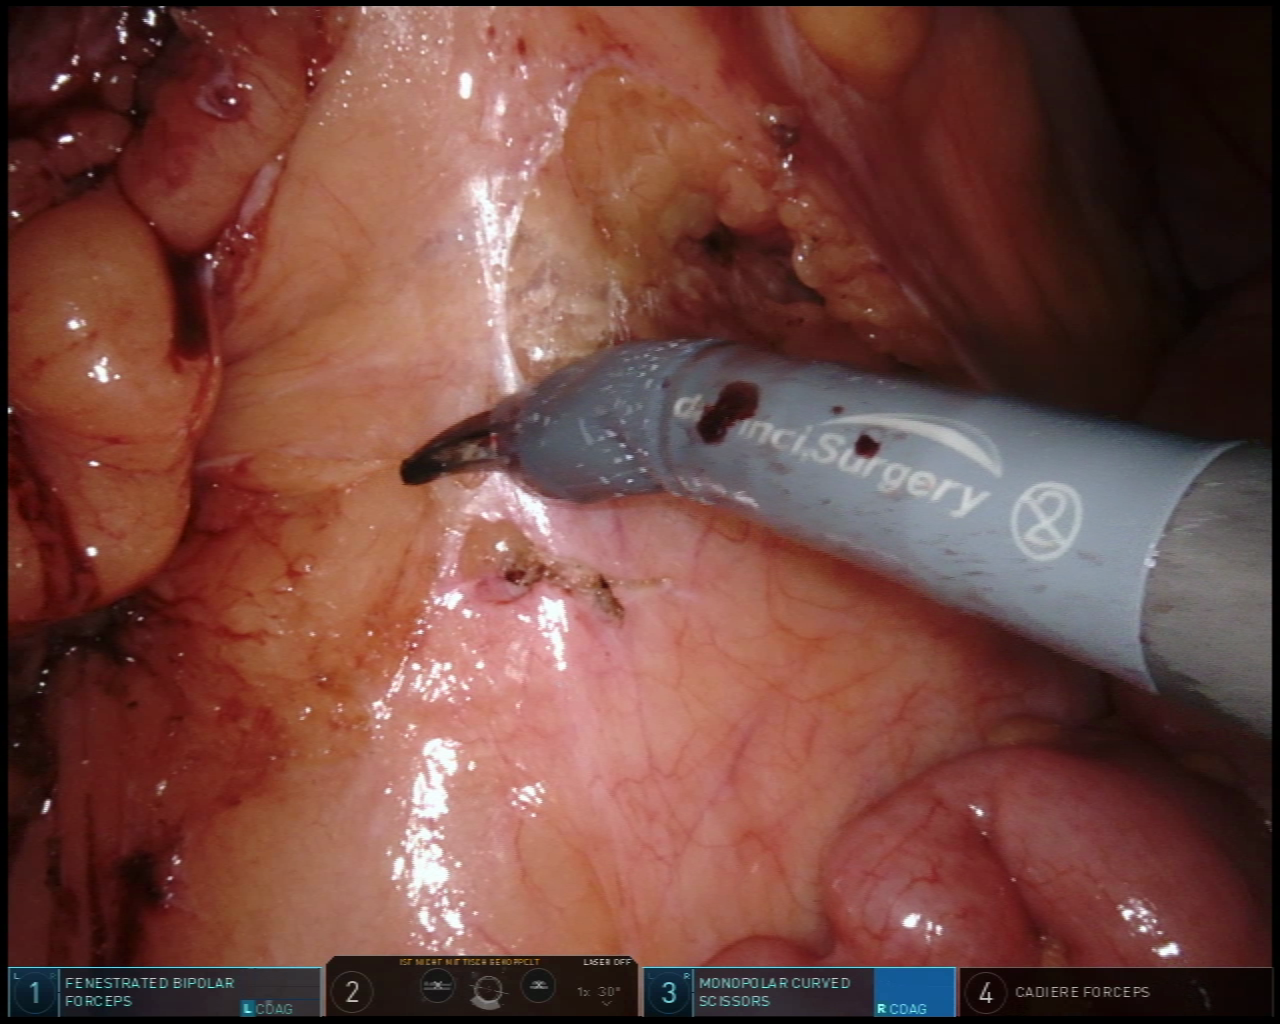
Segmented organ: small_intestine
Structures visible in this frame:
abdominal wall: yes
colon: no
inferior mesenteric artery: no
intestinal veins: no
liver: no
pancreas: no
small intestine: yes
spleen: no
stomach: no
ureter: no
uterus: no
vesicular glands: no